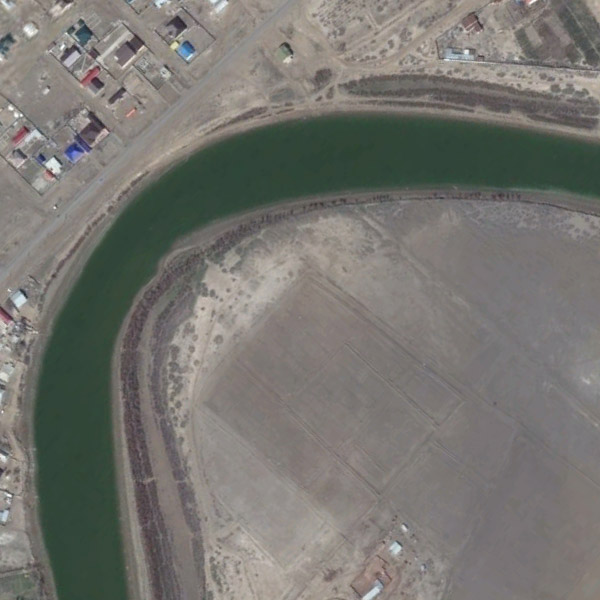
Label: River